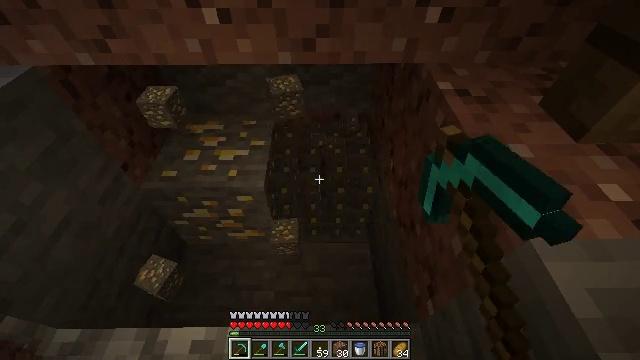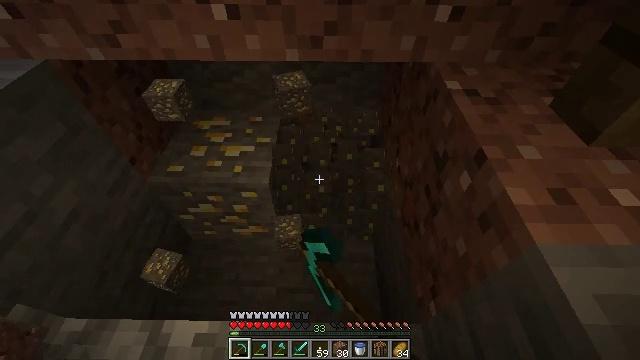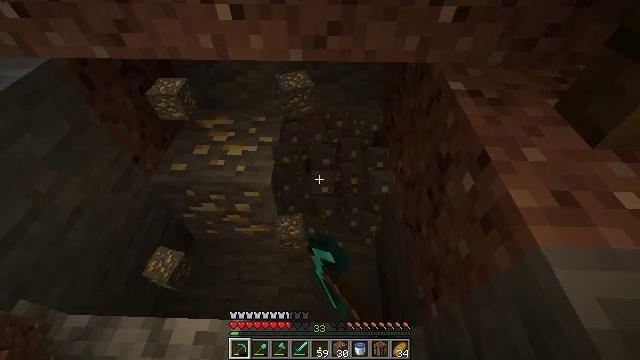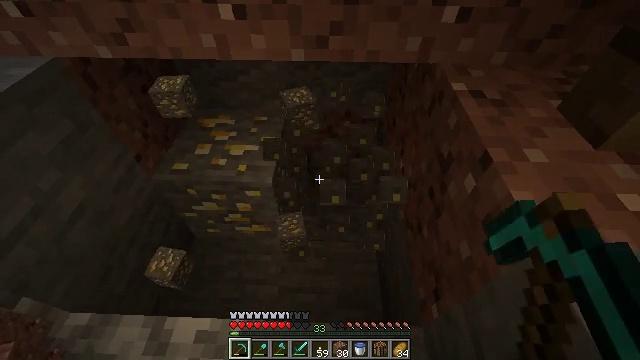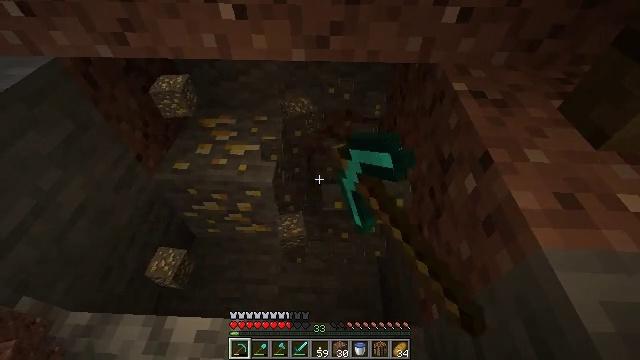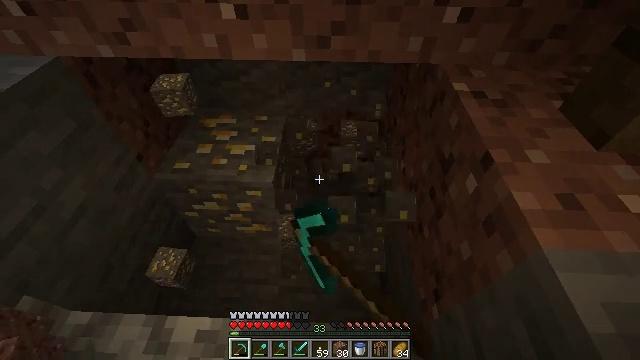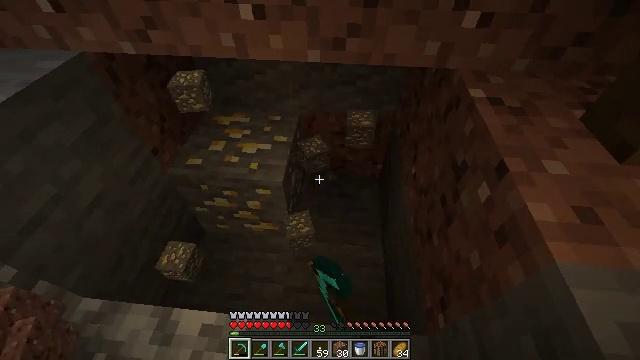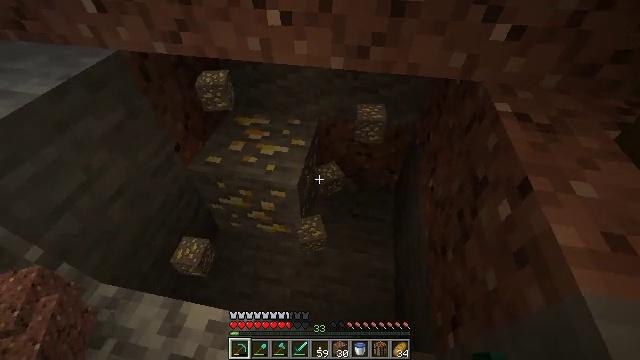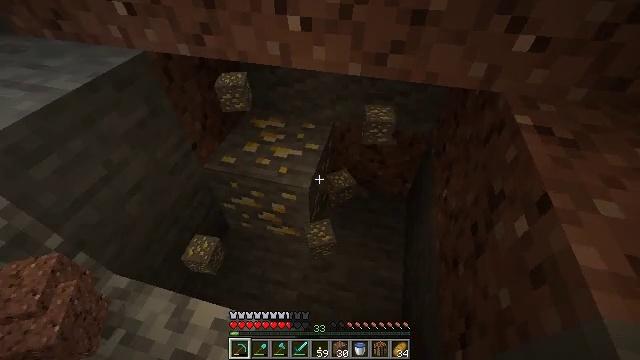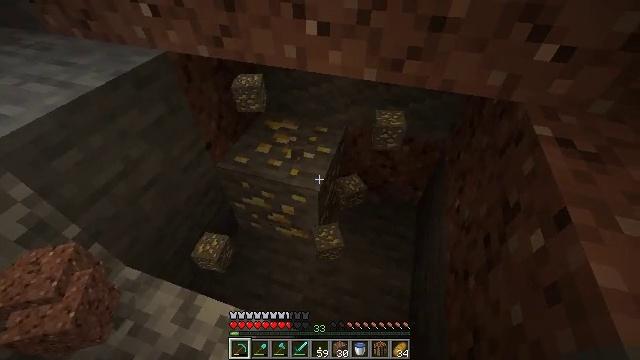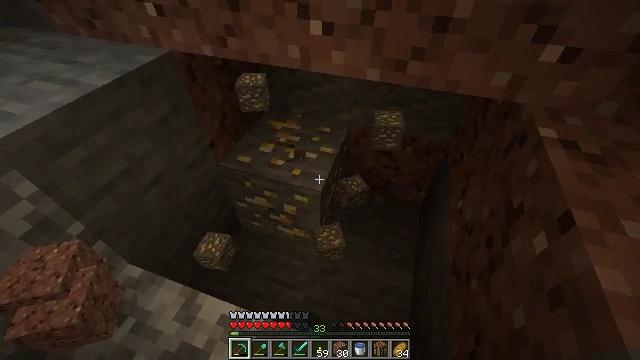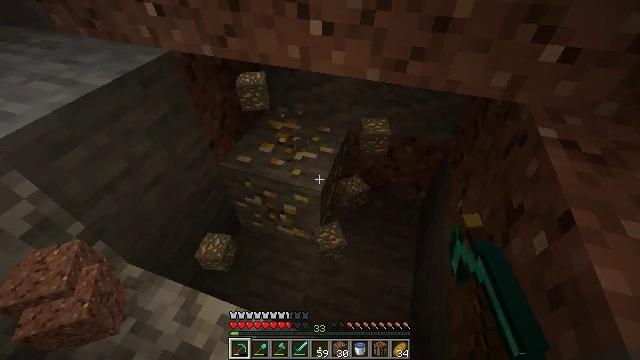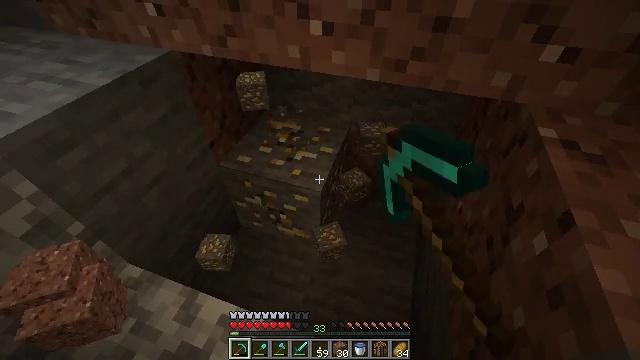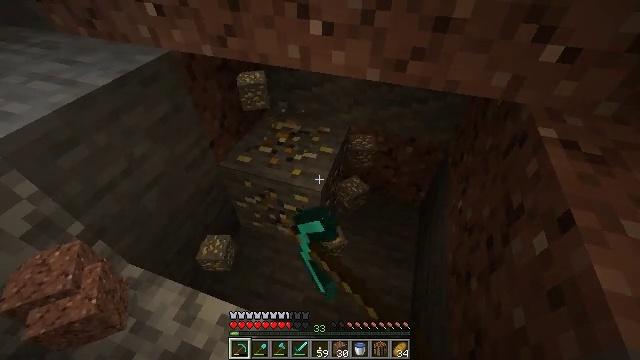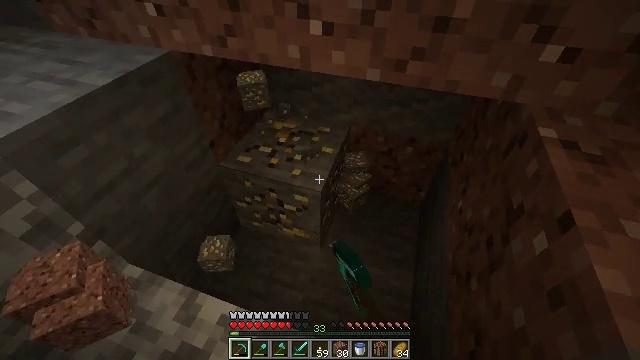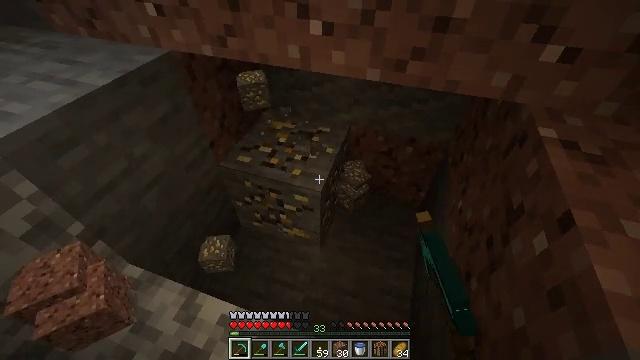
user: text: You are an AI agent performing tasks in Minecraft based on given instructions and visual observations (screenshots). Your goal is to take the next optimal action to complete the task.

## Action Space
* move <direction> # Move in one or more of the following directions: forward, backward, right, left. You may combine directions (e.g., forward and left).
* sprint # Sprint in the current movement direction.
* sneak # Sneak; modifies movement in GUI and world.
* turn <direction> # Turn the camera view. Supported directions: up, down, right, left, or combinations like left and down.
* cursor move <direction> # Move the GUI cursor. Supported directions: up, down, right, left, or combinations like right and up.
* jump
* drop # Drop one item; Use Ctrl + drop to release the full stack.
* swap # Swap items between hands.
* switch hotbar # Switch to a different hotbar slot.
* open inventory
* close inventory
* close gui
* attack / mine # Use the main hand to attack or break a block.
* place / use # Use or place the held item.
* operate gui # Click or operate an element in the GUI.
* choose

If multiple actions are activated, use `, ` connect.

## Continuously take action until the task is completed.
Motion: motion action
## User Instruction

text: Gather gold ore with a pickaxe.
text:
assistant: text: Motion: turn left, attack / mine
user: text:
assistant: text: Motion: attack / mine
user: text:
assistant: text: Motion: attack / mine
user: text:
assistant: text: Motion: attack / mine
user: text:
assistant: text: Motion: attack / mine
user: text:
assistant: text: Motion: turn left, attack / mine
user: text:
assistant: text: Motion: turn left and up, attack / mine
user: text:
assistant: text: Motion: turn left and up, attack / mine
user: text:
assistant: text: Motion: turn left, attack / mine
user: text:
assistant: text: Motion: attack / mine
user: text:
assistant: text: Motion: attack / mine
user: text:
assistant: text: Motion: attack / mine
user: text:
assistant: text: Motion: attack / mine
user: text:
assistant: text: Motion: attack / mine
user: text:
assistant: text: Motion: attack / mine
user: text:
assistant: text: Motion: attack / mine
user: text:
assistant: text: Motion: attack / mine
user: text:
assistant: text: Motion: attack / mine
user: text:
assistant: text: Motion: attack / mine
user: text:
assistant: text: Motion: move forward, attack / mine
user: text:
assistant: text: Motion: move forward, attack / mine
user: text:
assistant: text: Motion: move forward, attack / mine
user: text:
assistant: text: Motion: move forward, attack / mine
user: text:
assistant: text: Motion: move forward, attack / mine
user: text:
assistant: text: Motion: attack / mine